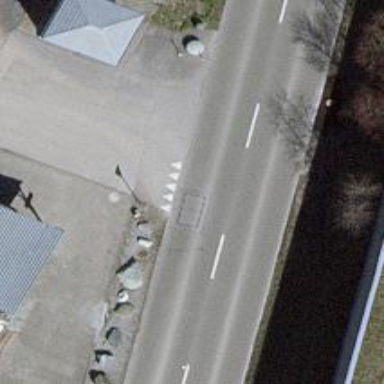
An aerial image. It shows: Road with "give way" sign.